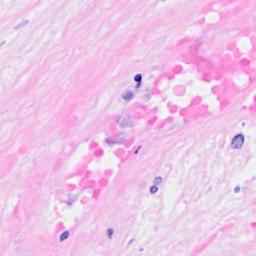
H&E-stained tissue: Breast